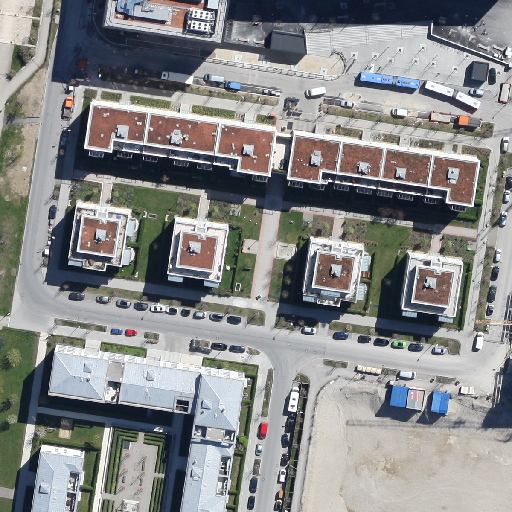
Referring expression: heavy-duty vehicle